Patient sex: M
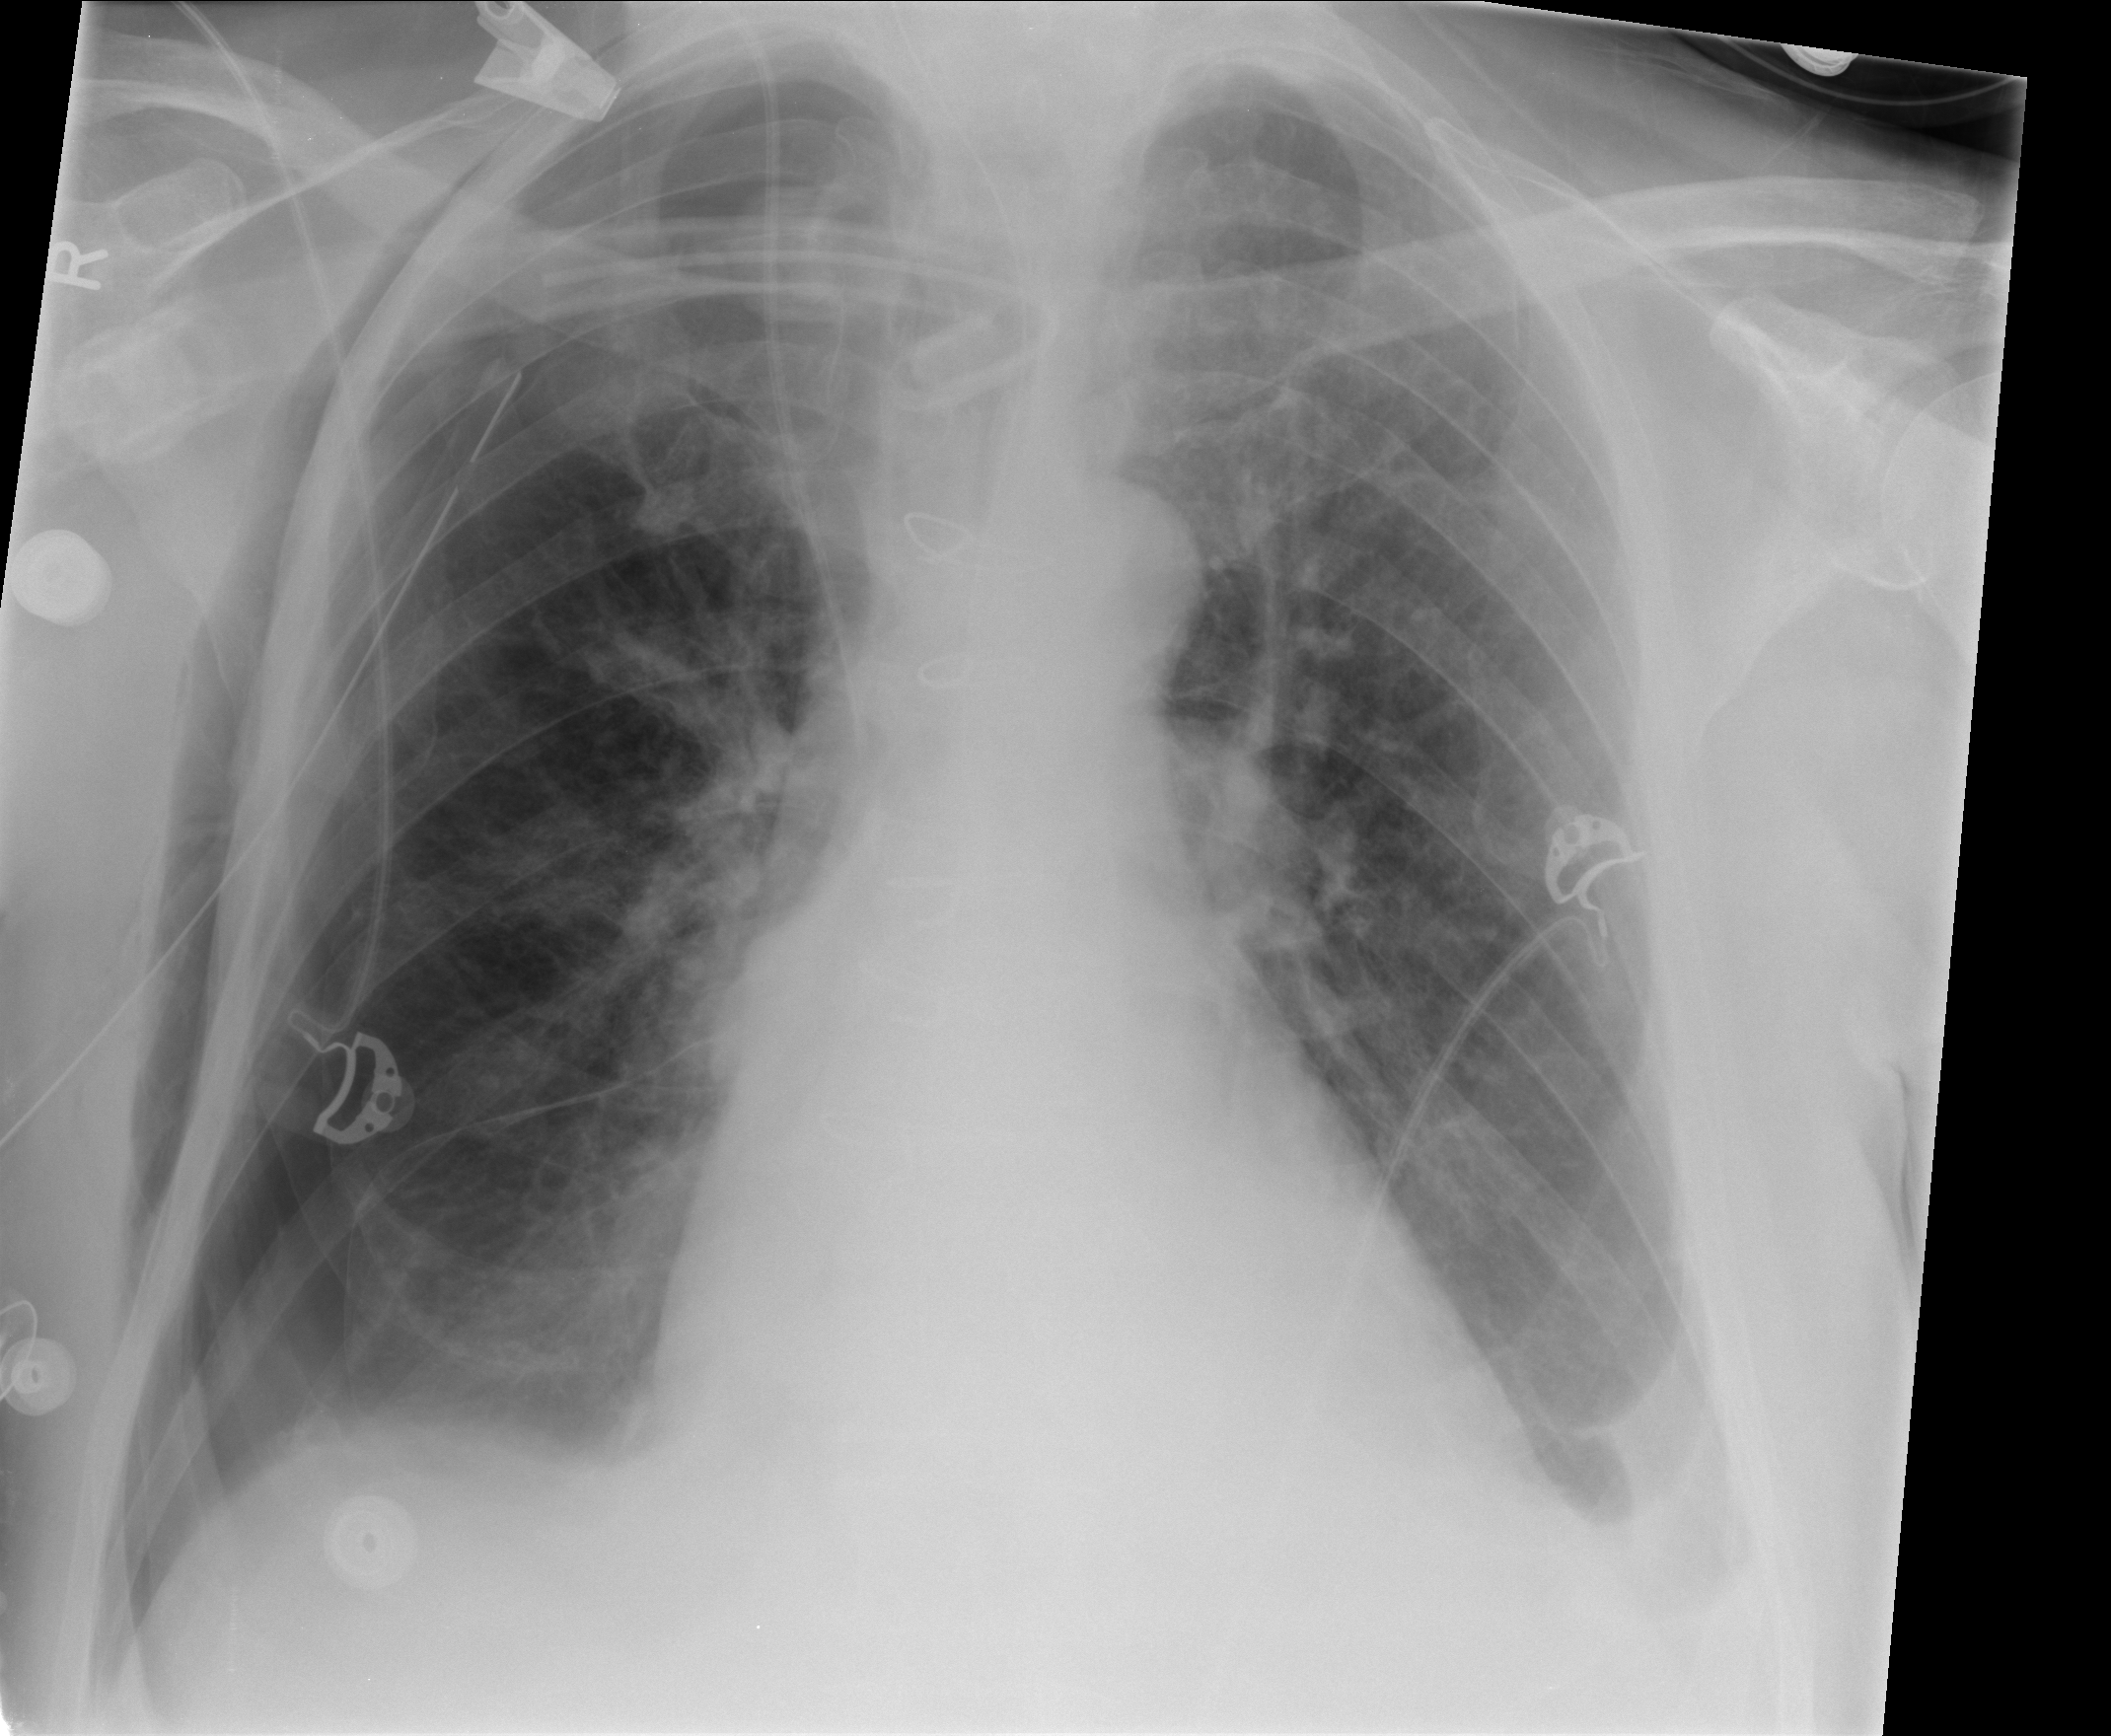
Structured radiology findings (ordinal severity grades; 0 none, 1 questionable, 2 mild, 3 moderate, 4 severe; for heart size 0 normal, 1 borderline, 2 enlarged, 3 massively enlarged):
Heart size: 2
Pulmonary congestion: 2
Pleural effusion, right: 0
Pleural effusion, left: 1
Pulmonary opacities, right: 0
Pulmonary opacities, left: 0
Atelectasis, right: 1
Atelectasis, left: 2